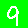
Digit: 9